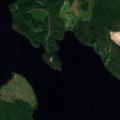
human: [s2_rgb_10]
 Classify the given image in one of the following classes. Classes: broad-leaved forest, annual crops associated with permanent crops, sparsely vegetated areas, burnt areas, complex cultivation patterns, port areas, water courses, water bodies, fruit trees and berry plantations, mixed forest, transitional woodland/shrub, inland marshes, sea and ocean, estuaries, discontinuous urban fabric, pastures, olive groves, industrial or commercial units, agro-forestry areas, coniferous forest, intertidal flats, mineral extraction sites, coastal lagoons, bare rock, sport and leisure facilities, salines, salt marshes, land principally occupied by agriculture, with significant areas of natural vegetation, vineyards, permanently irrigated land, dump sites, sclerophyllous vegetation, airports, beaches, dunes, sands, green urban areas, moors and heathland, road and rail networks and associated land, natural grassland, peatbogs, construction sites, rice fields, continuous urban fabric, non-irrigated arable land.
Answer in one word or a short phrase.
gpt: mixed forest, water bodies